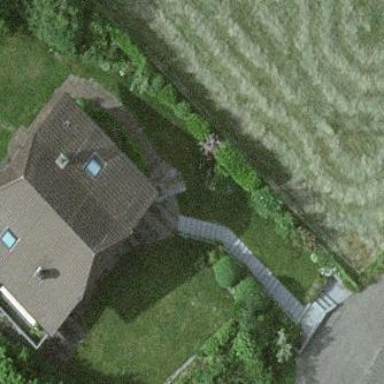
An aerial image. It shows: Residential building.